Field crop: maize
Growth stage: 2
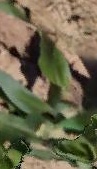
Species: maize